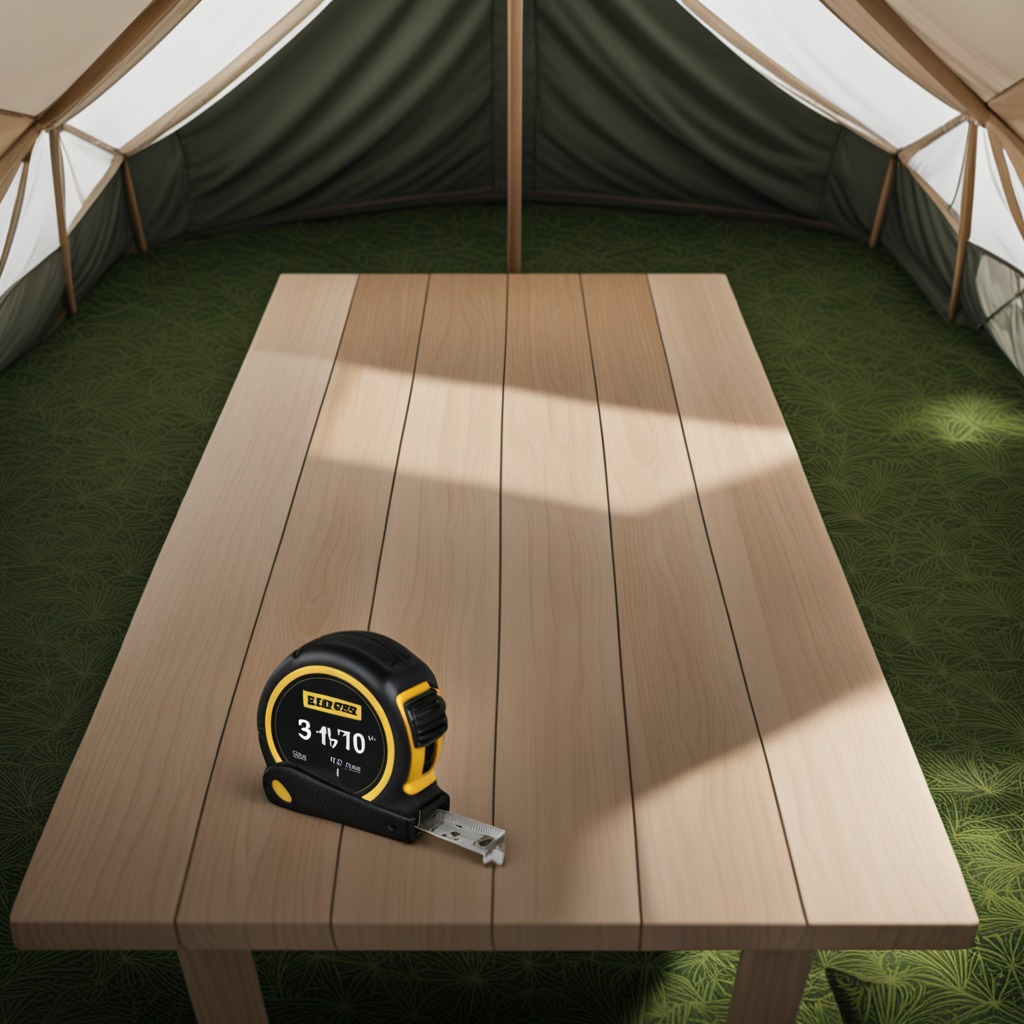
A measuring tape is lying on a clean wooden table inside a jungle field workshop tent humid ambient light worn but